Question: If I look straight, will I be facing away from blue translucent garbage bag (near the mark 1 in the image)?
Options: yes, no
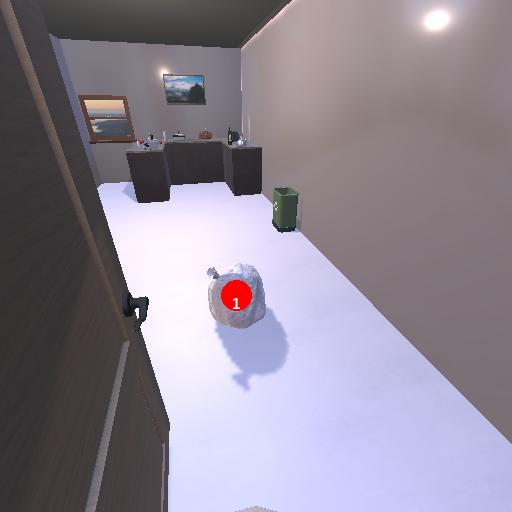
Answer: yes